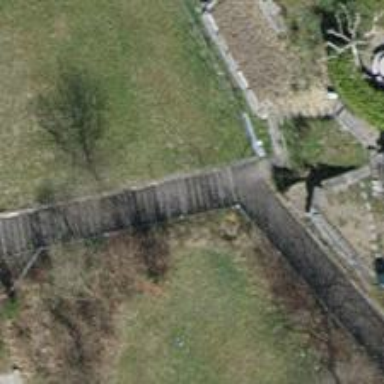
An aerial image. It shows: Road with steps.